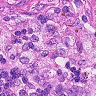
Metastatic tissue present: no